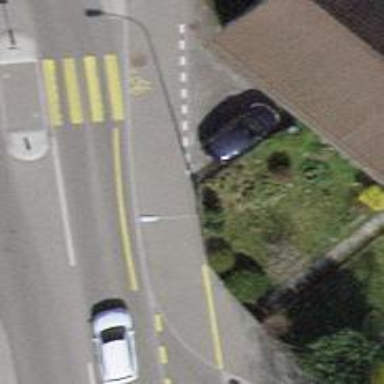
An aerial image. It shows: Asphalt sidewalk path.